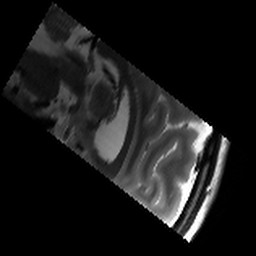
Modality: T2w
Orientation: sagittal
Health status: healthy
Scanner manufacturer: siemens
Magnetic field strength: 3 T
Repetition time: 8.02 s
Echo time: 0.08 s